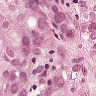
Metastatic tissue present: yes